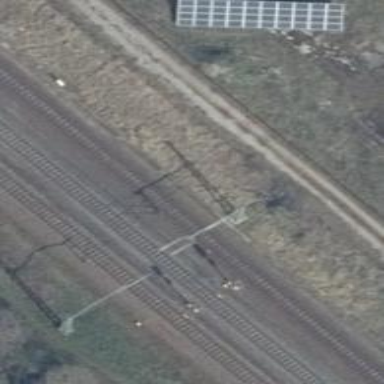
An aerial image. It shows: Railway signal.